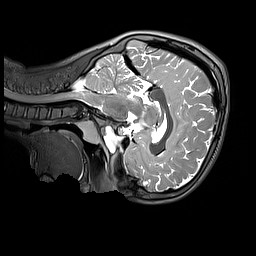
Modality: T2w
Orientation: sagittal
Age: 9
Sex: male
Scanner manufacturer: siemens
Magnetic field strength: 3 T
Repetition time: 3.2 s
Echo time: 0.408 s